Question: I have a simple data set in SQL Server that appears like this
'''
**ROW Start End**
0 1 2
1 3 5
2 4 6
3 8 9
'''
Graphically, the data would appear like this

What I would like to achieve is to collapse the overlapping data so that my query returns
'''
**ROW Start End**
0 1 2
1 3 6
2 8 9
'''
Is this possible in SQL Server without having to write a complex procedure or statement?
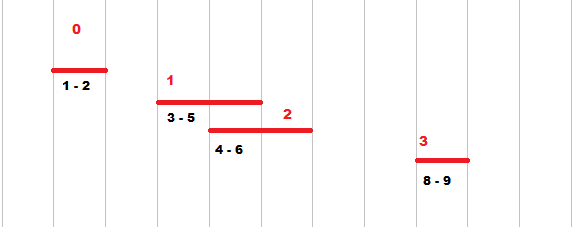
Answer: Here's the <URL> for another alternative.
First, all the limits are sorted by order. Then the "duplicate" limits within an overlapping range are removed (because a Start is followed by another Start or an End is followed by another End). Now, that the ranges are collapsed, the Start and End values are written out again in the same row.
'''
with temp_positions as --Select all limits as a single column along with the start / end flag (s / e)
(
select startx limit, 's' as pos from t
union
select endx, 'e' as pos from t
)
, ordered_positions as --Rank all limits
(
select limit, pos, RANK() OVER (ORDER BY limit) AS Rank
from temp_positions
)
, collapsed_positions as --Collapse ranges (select the first limit, if s is preceded or followed by e, and the last limit) and rank limits again
(
select op1.*, RANK() OVER (ORDER BY op1.Rank) AS New_Rank
from ordered_positions op1
inner join ordered_positions op2
on (op1.Rank = op2.Rank and op1.Rank = 1 and op1.pos = 's')
or (op2.Rank = op1.Rank-1 and op2.pos = 'e' and op1.pos = 's')
or (op2.Rank = op1.Rank+1 and op2.pos = 's' and op1.pos = 'e')
or (op2.Rank = op1.Rank and op1.pos = 'e' and op1.Rank = (select max(Rank) from ordered_positions))
)
, final_positions as --Now each s is followed by e. So, select s limits and corresponding e limits. Rank ranges
(
select cp1.limit as cp1_limit, cp2.limit as cp2_limit, RANK() OVER (ORDER BY cp1.limit) AS Final_Rank
from collapsed_positions cp1
inner join collapsed_positions cp2
on cp1.pos = 's' and cp2.New_Rank = cp1.New_Rank+1
)
--Finally, subtract 1 from Rank to start Range #'s from 0
select fp.Final_Rank-1 seq_no, fp.cp1_limit as starty, fp.cp2_limit as endy
from final_positions fp;
'''
You can test the result of each CTE and trace the progression. You can do this by removing the following CTE's and selecting from the preceding one, as below, for example.
'''
with temp_positions as --Select all limits as a single column along with the start / end flag (s / e)
(
select startx limit, 's' as pos from t
union
select endx, 'e' as pos from t
)
, ordered_positions as --Rank all limits
(
select limit, pos, RANK() OVER (ORDER BY limit) AS Rank
from temp_positions
)
select *
from ordered_positions;
'''